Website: crate-barrel
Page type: store-pickup
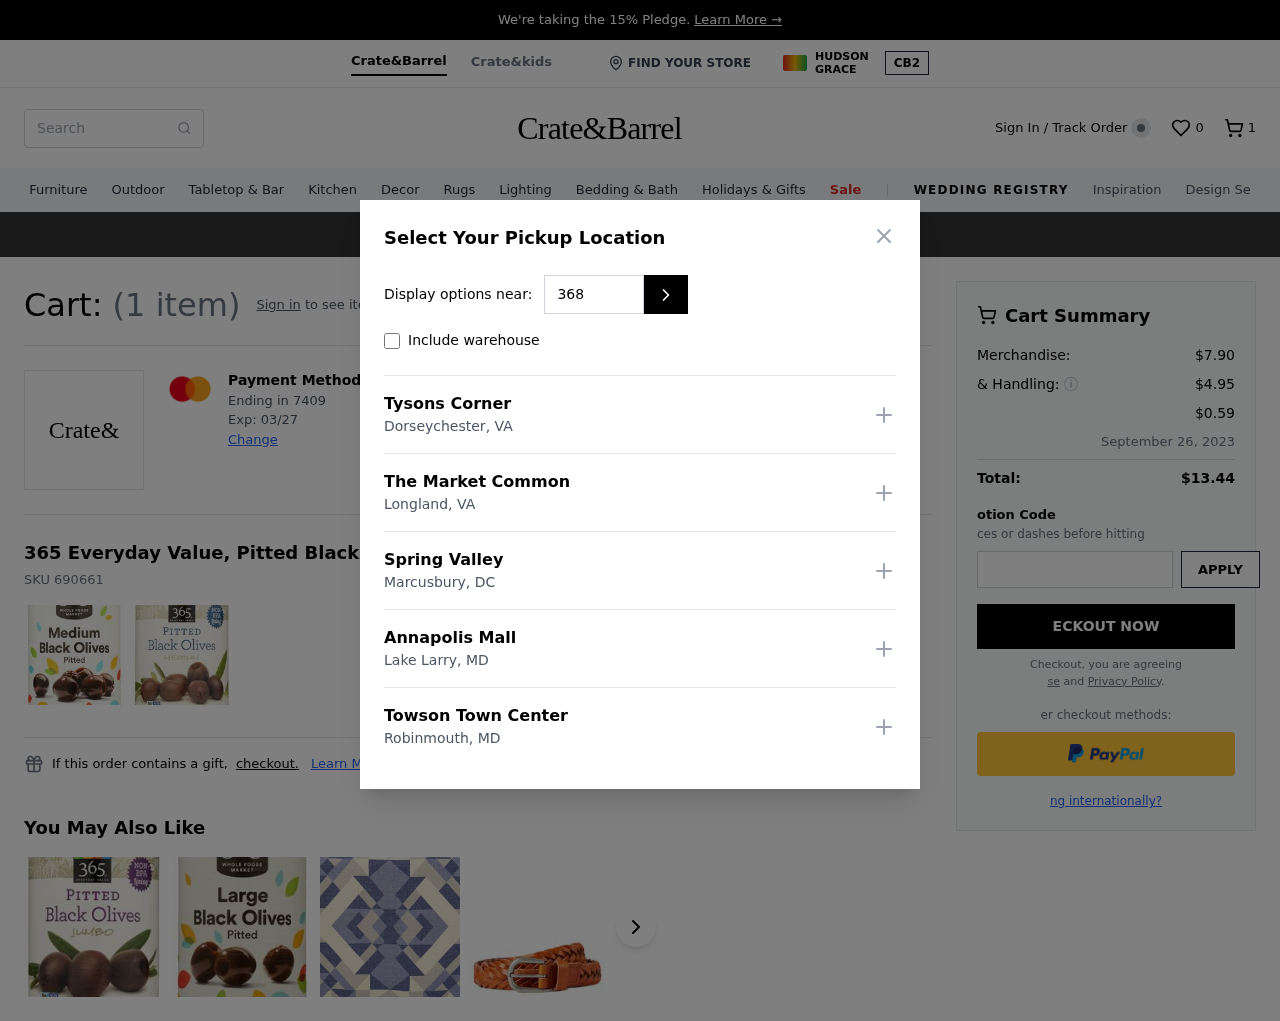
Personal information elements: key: PII_CARD_EXPIRY
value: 03/27
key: PII_CARD_LAST4
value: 7409
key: PII_LOCATION1_CITY
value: Dorseychester
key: PII_LOCATION1_NAME
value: Tysons Corner
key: PII_LOCATION1_STATE
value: VA
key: PII_LOCATION2_CITY
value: Longland
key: PII_LOCATION2_NAME
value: The Market Common
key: PII_LOCATION2_STATE
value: VA
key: PII_LOCATION3_CITY
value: Marcusbury
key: PII_LOCATION3_NAME
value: Spring Valley
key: PII_LOCATION3_STATE
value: DC
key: PII_LOCATION4_CITY
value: Lake Larry
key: PII_LOCATION4_NAME
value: Annapolis Mall
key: PII_LOCATION4_STATE
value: MD
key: PII_LOCATION5_CITY
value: Robinmouth
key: PII_LOCATION5_NAME
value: Towson Town Center
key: PII_LOCATION5_STATE
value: MD
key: PII_POSTCODE
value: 36898
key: PII_STATE_ABBR
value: MD
Product elements: key: PRODUCT1_NAME
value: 365 Everyday Value, Pitted Black Olives, Medium, 6 oz
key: PRODUCT1_SKU
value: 690661
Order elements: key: ORDER_NUM_ITEMS
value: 1
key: ORDER_NUM_ITEMS
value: (1 item)
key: ORDER_SUBTOTAL
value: $7.90
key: ORDER_SHIPPING_COST
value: $4.95
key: ORDER_SURCHARGE
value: $0.59
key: ORDER_DELIVERY_DATE
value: September 26, 2023
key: ORDER_TOTAL
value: $13.44
Search elements: key: HEADER_SEARCH
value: Search
Other elements: key: WISHLIST_NUM_ITEMS
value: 0